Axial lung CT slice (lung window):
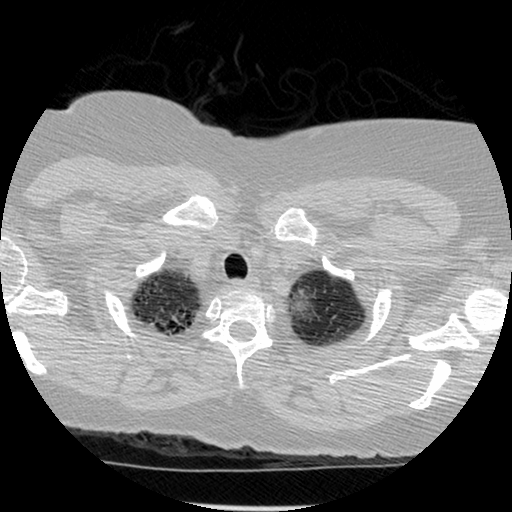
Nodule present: no